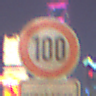
Verkehrszeichen: Geschwindigkeit100
Zusatzzeichen unten: ZeitangabenMitBeschraenkungAufWochentage1
Umgebung: Outdoor, Urban
Tageszeit: Night
Wetter: PartlyCloudy
Licht: Natural
Jahreszeit: NotSpecified
Kontrast: HighContrast